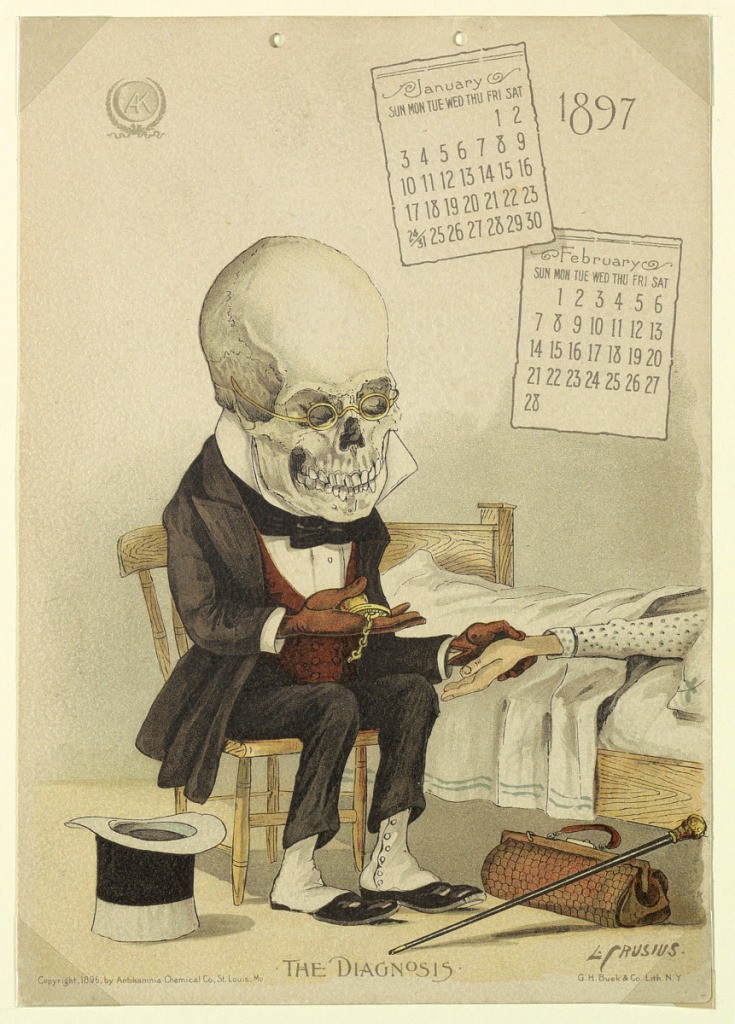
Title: The Antikamnia Calendar, January and February, 1897: The Diagnosis
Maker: Louis Crusius, American, 1862 - 1898
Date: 1896
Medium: Chromolithograph on paper with string binding
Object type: Calendar
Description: January and February, 1897.